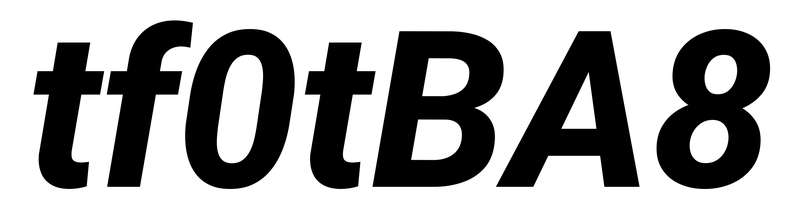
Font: Roboto-Italic_ExtraBold_Italic